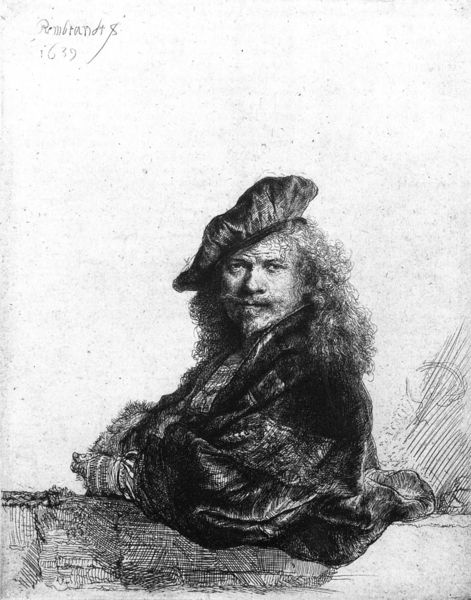
Titel: Selbstbildnis, auf eine steinerne Mauer lehnend
Künstler: Harmensz van Rijn Rembrandt
Institution: Amsterdam, Rijksprentenkabinett
Schlagwörter: mann, umhang, weiß, ellbogen, hut, nase, schwarz, stirn, tisch, zeichnung, blick, bart, kappe, mütze, augen, barock, rembrandt, bildnis, herr, portrait, porträt, signatur, gewand, haare, mantel, direkter blick, locken, schulter, hase, papier, grafik, wein, maler, selbstporträt, druck, schwarzweiss, schraffur, schrafur, stich, künstler, barrett, selbstbildnis, stirnfalten, pinsel, barett, selbstportrait, aufgestützt, drehung, elbogen, rembrand, abgestützt, rijn, schwarzweoß, 1639, oberkörper im halbprofil, hermanesz